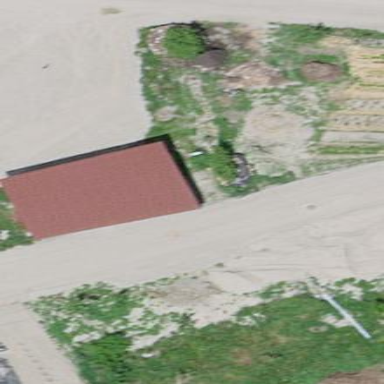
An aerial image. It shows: Shed building.